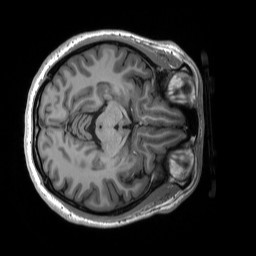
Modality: T1w
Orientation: axial
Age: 21
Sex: female
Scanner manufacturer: siemens
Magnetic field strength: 3 T
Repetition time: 2.53 s
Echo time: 0.00227 s